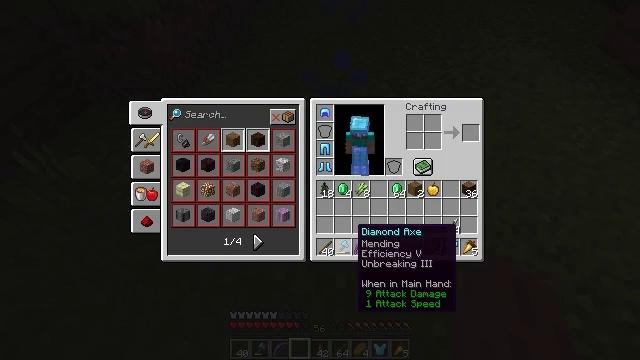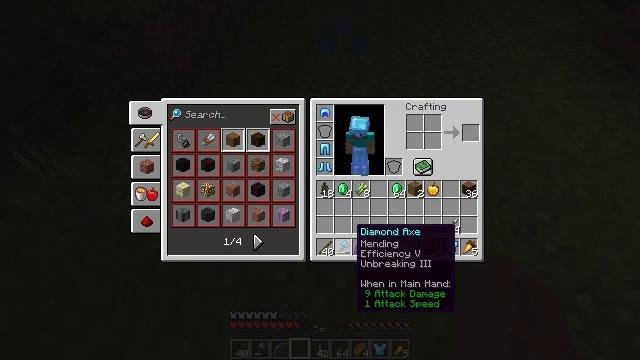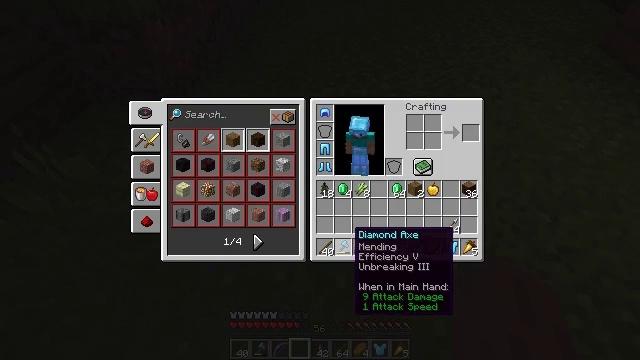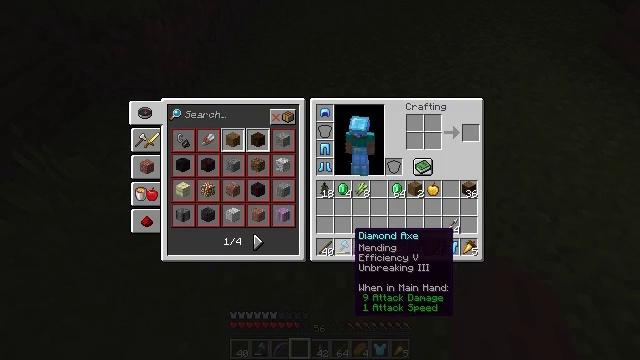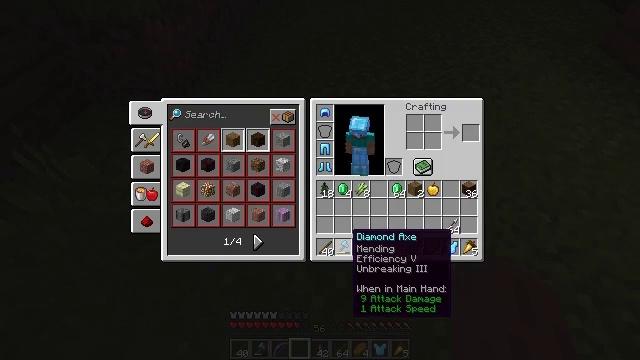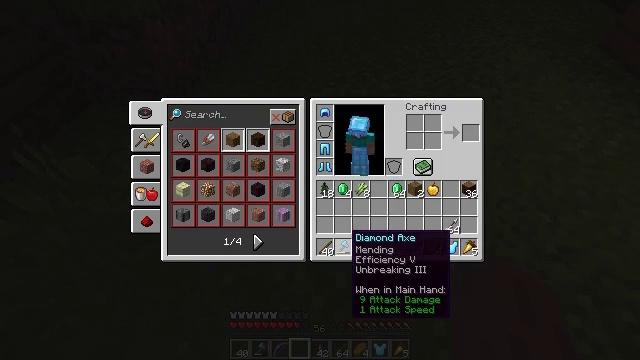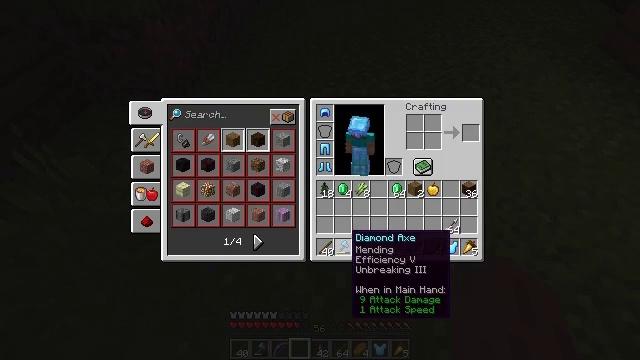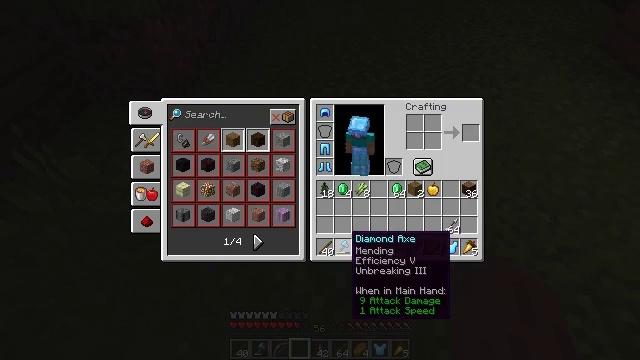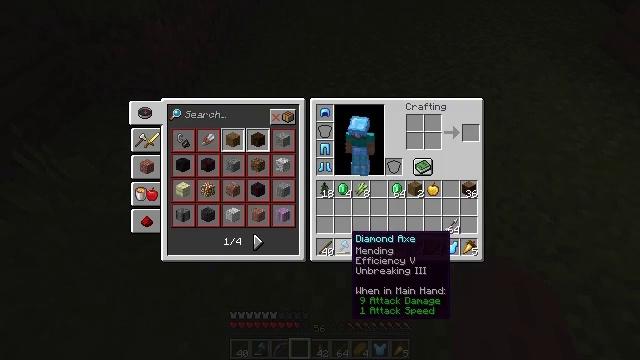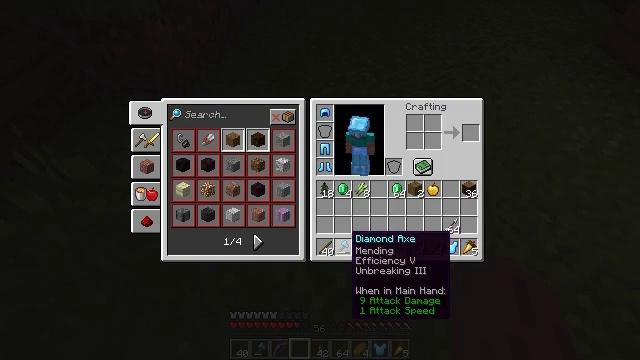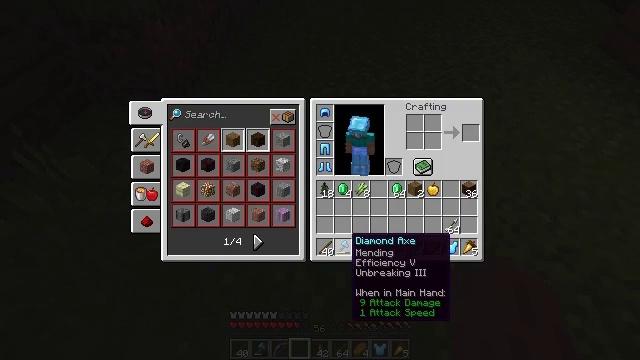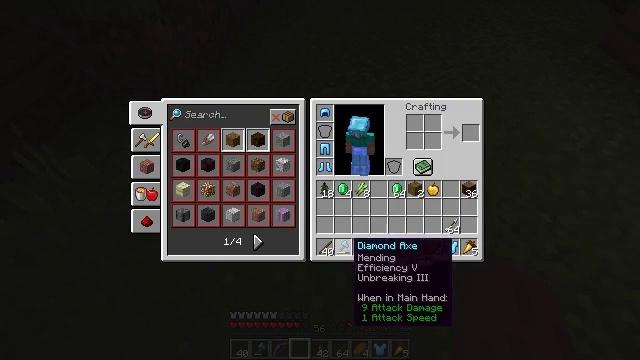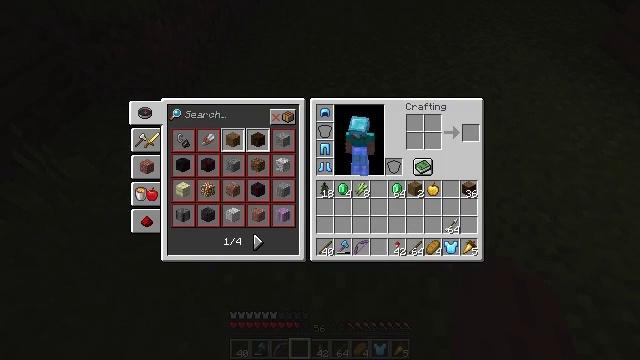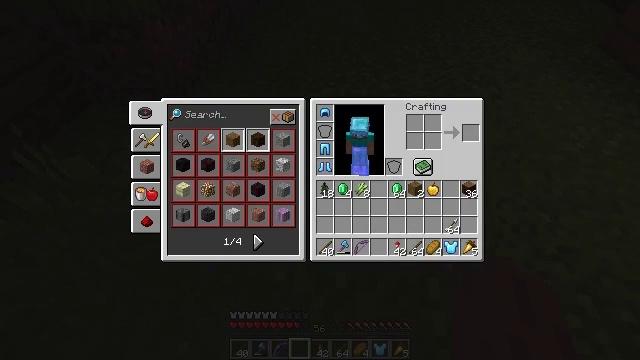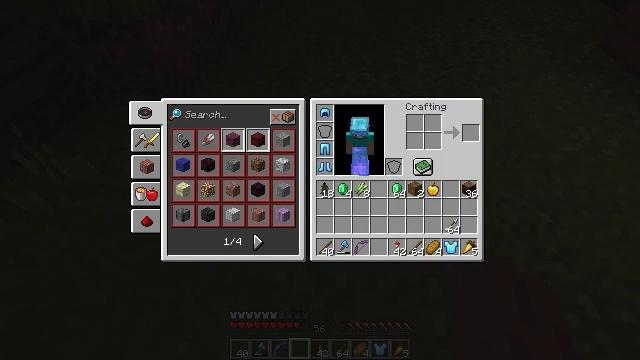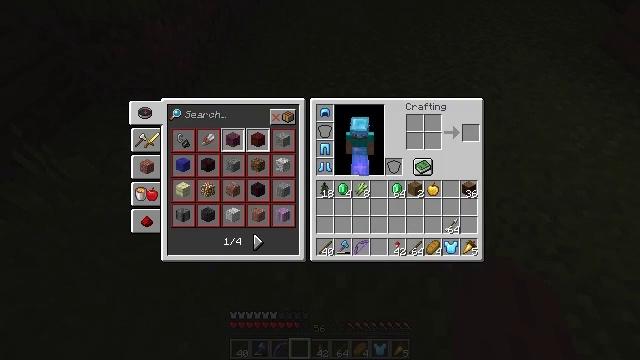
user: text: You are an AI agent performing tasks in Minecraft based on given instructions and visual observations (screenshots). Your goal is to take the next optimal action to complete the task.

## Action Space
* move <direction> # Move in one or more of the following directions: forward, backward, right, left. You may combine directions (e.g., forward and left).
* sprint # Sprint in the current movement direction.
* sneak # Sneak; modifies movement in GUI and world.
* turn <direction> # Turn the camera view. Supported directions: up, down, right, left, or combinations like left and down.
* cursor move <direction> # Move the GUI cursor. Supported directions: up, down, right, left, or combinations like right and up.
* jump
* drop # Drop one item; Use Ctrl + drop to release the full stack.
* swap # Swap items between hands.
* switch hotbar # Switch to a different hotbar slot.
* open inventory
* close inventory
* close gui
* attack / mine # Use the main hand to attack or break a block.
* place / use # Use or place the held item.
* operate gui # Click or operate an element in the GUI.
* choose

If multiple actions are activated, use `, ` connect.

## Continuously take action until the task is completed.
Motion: motion action
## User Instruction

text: Break the shulker box to collect it.
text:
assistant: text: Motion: no_op
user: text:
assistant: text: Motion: no_op
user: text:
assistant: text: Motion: no_op
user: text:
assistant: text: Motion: no_op
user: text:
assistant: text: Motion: no_op
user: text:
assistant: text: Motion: no_op
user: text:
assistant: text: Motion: no_op
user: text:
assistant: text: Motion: no_op
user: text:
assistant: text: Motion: no_op
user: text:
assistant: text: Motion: no_op
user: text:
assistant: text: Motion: no_op
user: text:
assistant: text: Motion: cursor move right
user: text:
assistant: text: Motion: no_op
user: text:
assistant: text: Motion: no_op
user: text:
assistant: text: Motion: no_op
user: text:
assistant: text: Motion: no_op
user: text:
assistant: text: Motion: no_op
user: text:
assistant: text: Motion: no_op
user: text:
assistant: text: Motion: no_op
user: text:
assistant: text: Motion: no_op
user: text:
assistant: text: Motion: no_op
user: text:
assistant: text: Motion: no_op
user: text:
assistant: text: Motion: no_op
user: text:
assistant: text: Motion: no_op
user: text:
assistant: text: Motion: no_op
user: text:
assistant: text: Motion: no_op
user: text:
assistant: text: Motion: no_op
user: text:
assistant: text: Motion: no_op
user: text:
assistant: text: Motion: no_op
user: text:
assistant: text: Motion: no_op